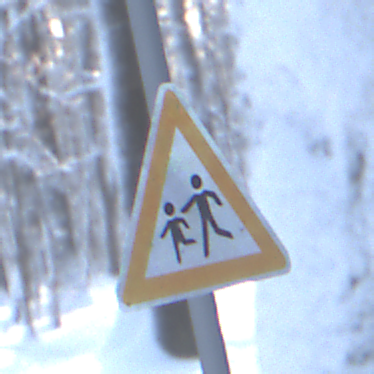
Verkehrszeichen: KinderRechts
Umgebung: Outdoor, Nature
Tageszeit: MorningAfternoon
Wetter: Clear
Licht: Natural
Jahreszeit: Winter
Kontrast: LowContrast